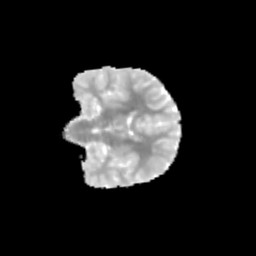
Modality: MD
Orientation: coronal
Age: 10
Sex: female
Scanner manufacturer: siemens
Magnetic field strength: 3 T
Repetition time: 3.8 s
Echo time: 0.07 s